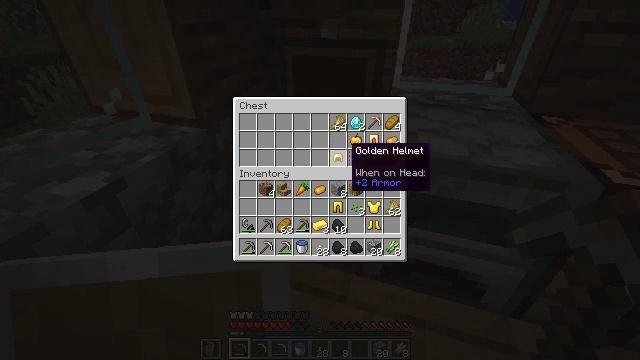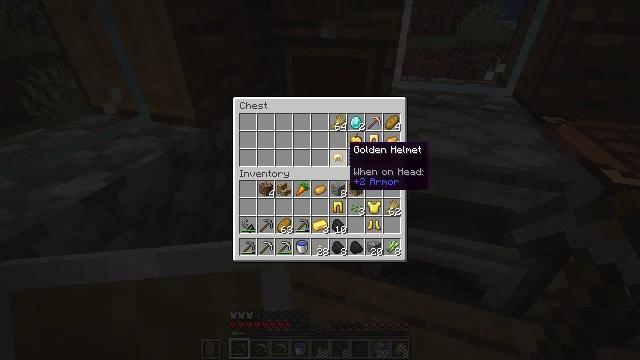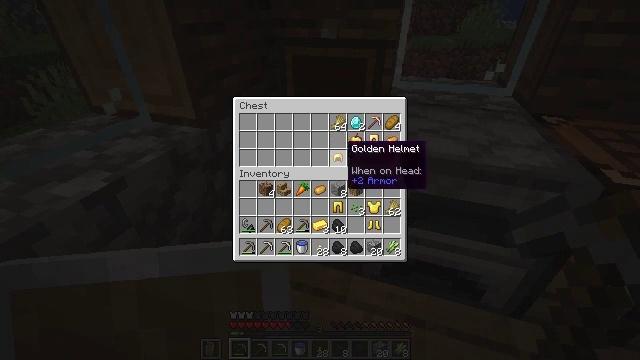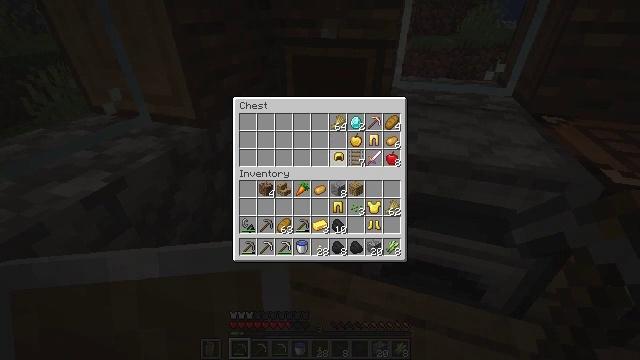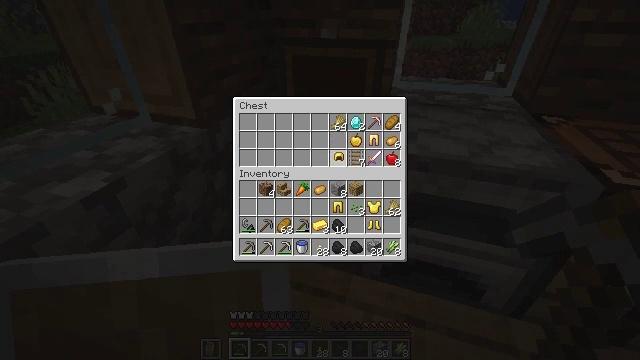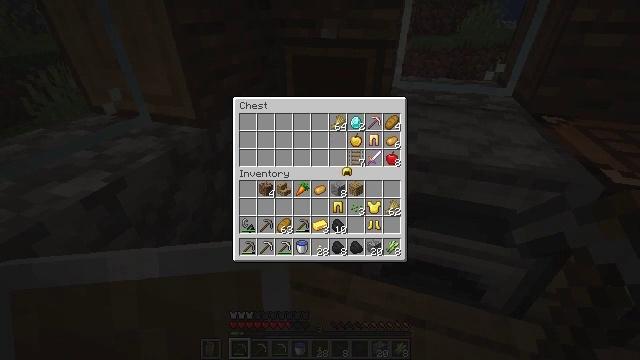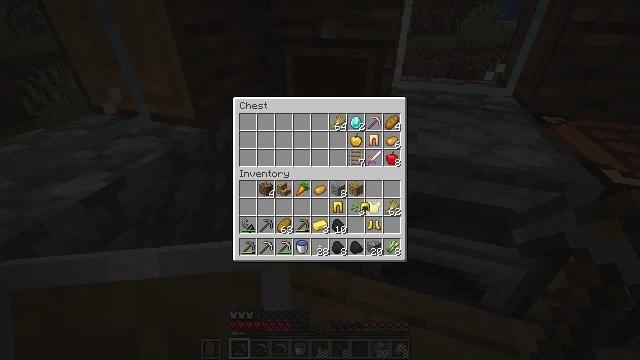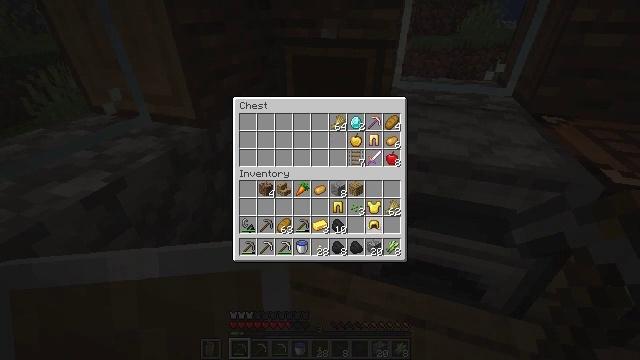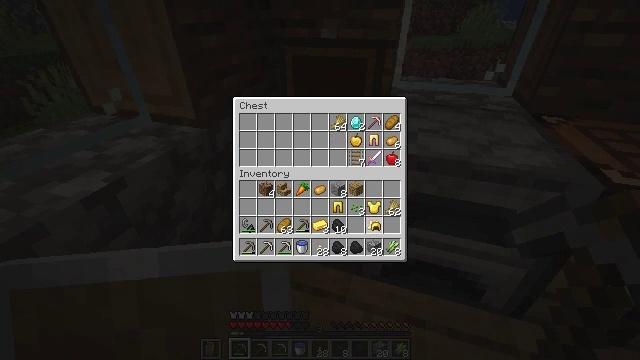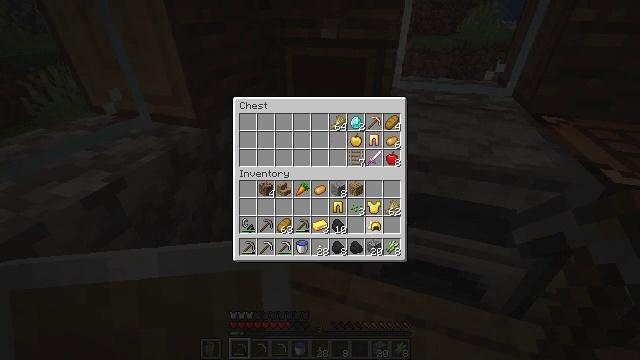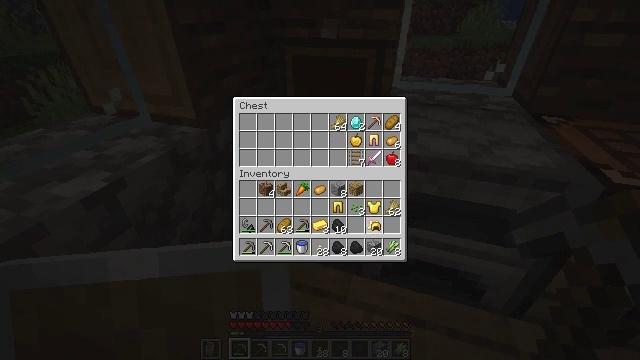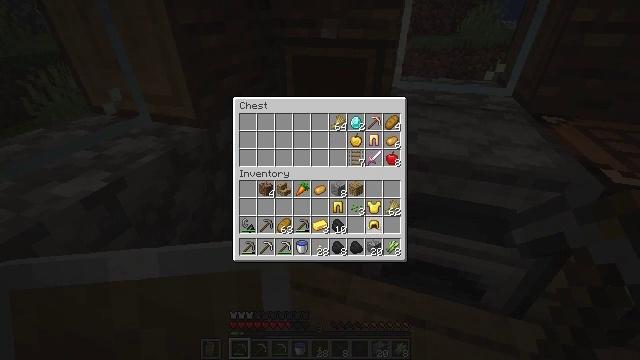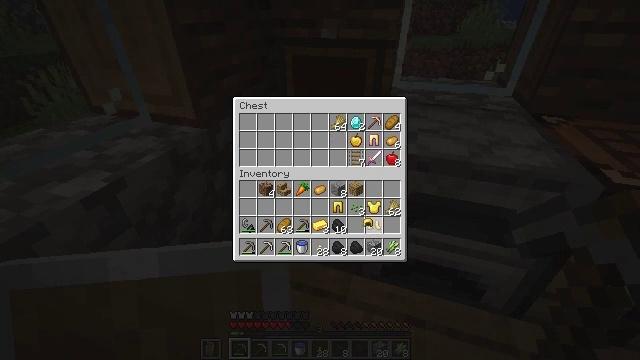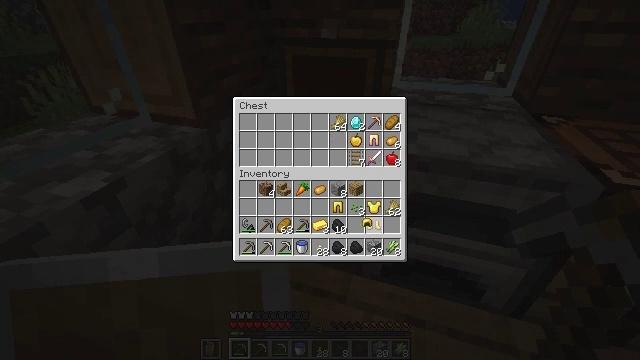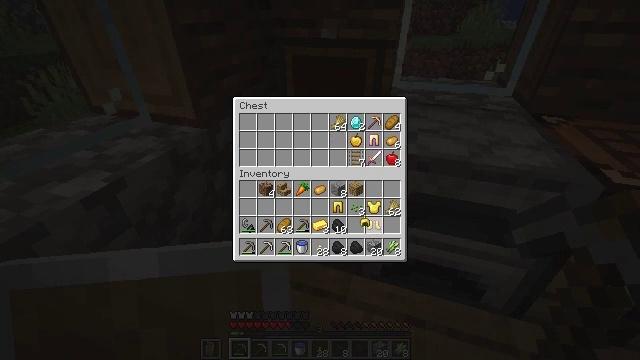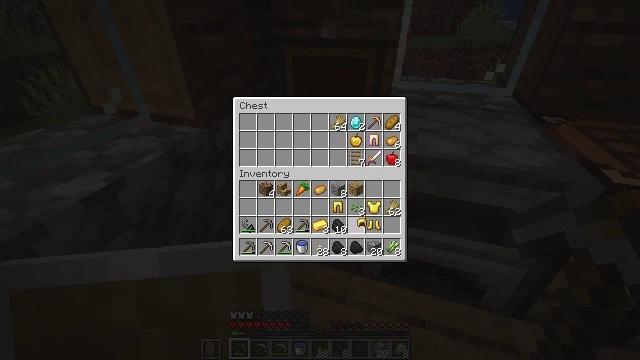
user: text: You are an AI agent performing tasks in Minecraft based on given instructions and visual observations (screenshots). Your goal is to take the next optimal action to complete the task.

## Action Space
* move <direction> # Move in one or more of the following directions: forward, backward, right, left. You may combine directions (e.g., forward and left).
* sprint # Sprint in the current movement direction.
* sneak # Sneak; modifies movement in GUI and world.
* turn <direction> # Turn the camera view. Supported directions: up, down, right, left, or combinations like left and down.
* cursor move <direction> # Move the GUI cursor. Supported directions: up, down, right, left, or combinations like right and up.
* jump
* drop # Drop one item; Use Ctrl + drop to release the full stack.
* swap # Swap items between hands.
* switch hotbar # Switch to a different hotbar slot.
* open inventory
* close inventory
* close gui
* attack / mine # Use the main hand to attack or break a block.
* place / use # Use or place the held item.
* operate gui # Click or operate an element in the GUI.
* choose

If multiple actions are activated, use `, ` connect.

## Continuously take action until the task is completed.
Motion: motion action
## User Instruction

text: Break the stripped oak log.
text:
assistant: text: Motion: no_op
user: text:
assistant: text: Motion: no_op
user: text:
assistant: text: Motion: attack / mine
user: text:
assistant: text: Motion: attack / mine
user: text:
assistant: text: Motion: turn right and down, attack / mine
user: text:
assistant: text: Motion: turn right and down
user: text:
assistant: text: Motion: turn right and down
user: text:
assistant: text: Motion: no_op
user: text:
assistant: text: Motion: no_op
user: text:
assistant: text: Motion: no_op
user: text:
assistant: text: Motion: no_op
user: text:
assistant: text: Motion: no_op
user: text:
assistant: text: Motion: no_op
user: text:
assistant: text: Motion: no_op
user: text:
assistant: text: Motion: no_op
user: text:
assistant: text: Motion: no_op
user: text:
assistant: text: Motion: no_op
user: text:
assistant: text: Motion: no_op
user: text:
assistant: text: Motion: attack / mine
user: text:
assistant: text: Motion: attack / mine
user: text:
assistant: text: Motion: attack / mine
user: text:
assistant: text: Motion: attack / mine
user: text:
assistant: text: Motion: no_op
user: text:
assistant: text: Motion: no_op
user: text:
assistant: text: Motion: no_op
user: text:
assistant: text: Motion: no_op
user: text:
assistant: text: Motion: no_op
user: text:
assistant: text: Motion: no_op
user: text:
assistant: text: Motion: no_op
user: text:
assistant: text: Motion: turn right